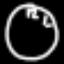
Label: clock